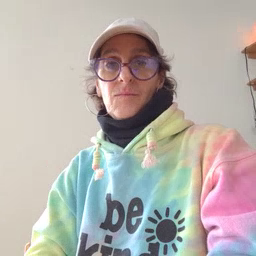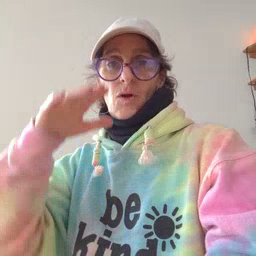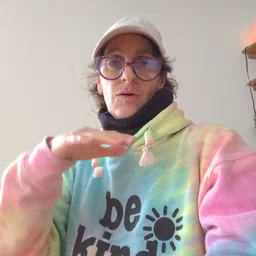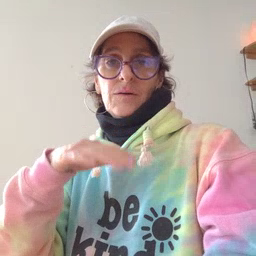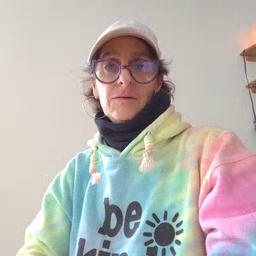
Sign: on